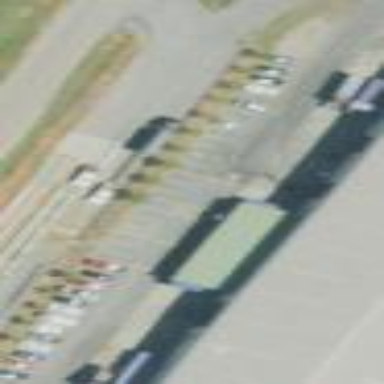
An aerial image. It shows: Parking area with asphalt surface.